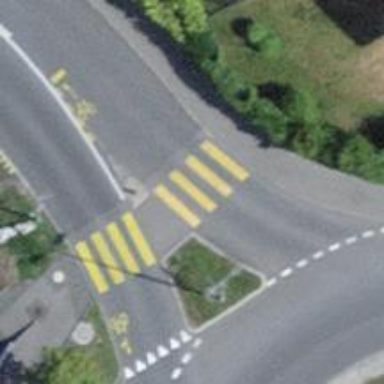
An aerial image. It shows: Footway located on traffic island.